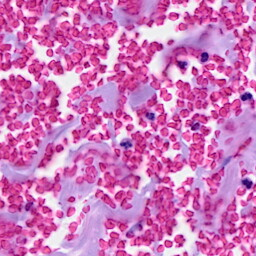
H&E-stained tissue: Breast